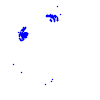
Particle: electron